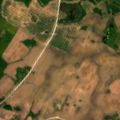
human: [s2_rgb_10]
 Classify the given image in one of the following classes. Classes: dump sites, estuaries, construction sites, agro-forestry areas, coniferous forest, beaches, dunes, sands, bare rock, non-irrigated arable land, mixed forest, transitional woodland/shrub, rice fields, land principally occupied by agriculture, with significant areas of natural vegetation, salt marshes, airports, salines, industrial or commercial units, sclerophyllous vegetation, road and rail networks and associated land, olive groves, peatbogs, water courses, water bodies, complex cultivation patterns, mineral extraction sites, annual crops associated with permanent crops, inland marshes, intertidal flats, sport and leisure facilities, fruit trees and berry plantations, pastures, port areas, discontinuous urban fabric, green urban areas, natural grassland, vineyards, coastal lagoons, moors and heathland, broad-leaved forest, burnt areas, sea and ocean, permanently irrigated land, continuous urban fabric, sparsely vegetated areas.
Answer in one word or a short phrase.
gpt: discontinuous urban fabric, non-irrigated arable land, complex cultivation patterns, land principally occupied by agriculture, with significant areas of natural vegetation